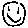
Label: smiley face